Question: I can't find solution for my problem so I posted this topic. Hope anyone can help me out.

As attached above image. In the "Service provided", the image overlay border line. I tried but can't do like this. Here my code:
<URL>
Hope anyone can help me out. Thank in advance.
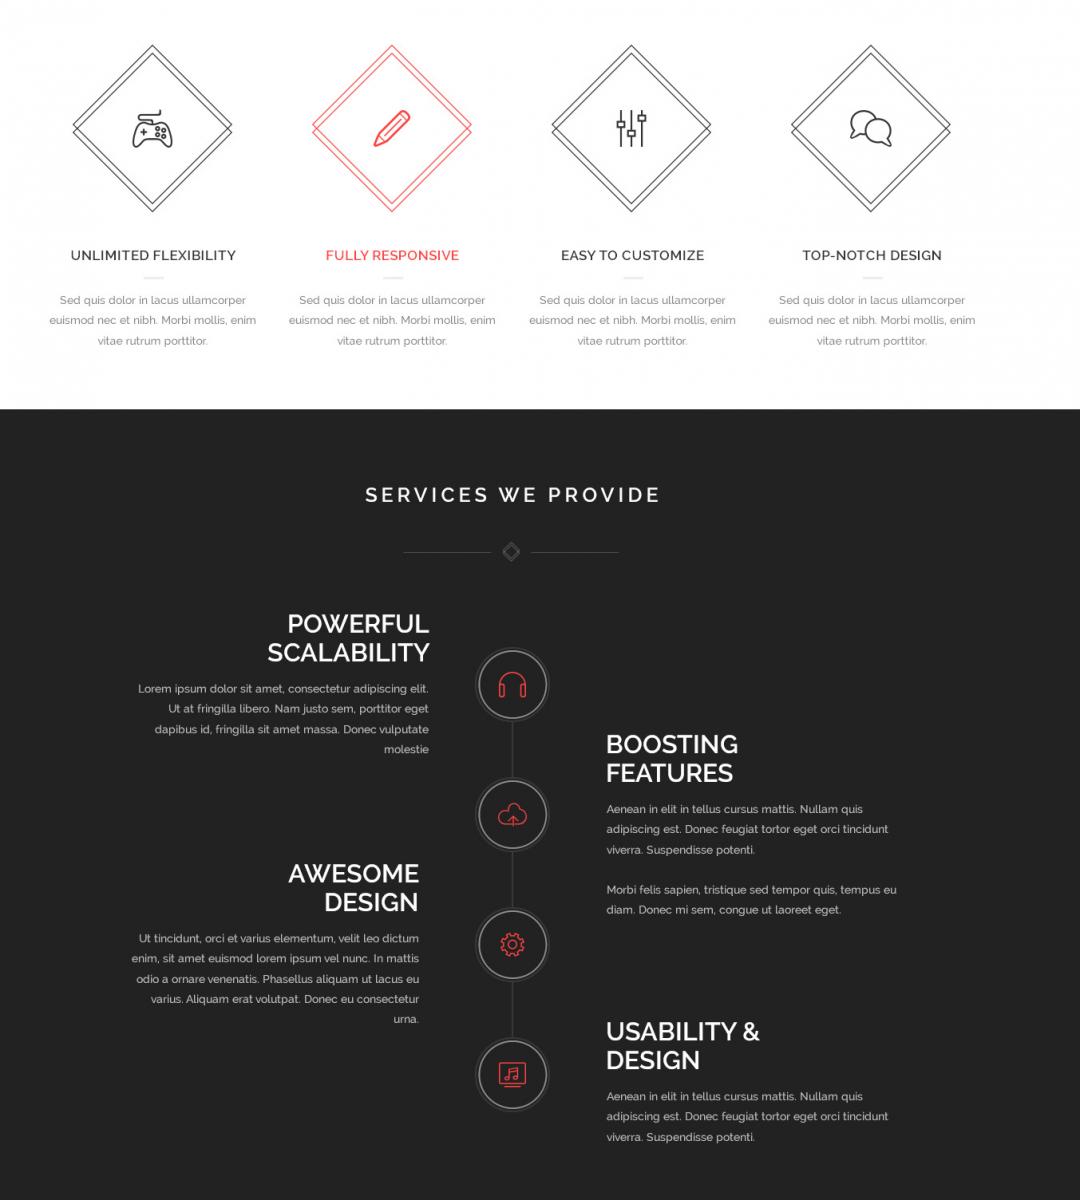
Answer: I am not sure if i got your point, but if i am right, I recommend using two lines.
'''
&:before,&:after{
border-top: 1px solid #999;
content: '';
position: absolute;
top: 42%;
width: 30%;
}
&:before{
left: 50%;
margin-left: 20px;
}
&:after{
right: 50%;
margin-right: 20px;
}
'''
<URL>